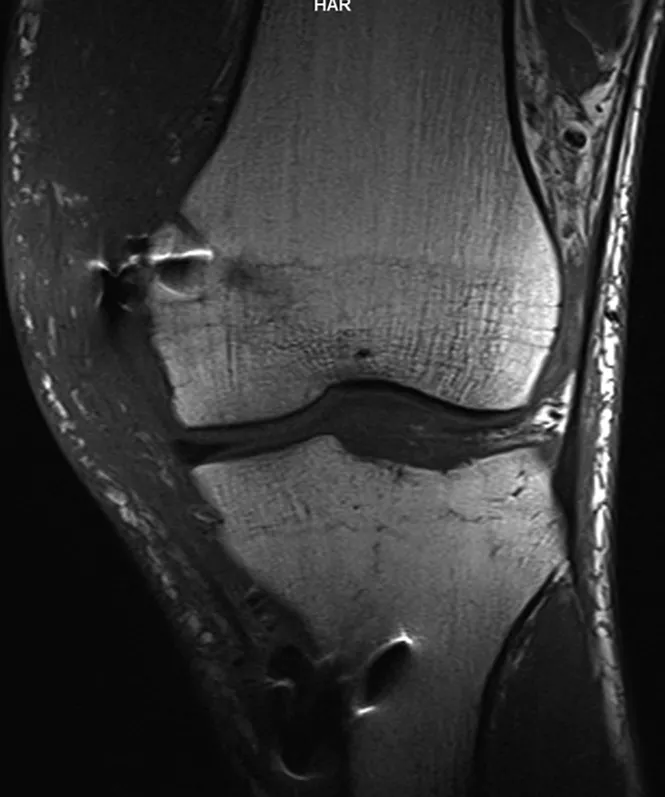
Magnetic resonance imaging showing the resolution of the bone edema.
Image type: radiology (mri)